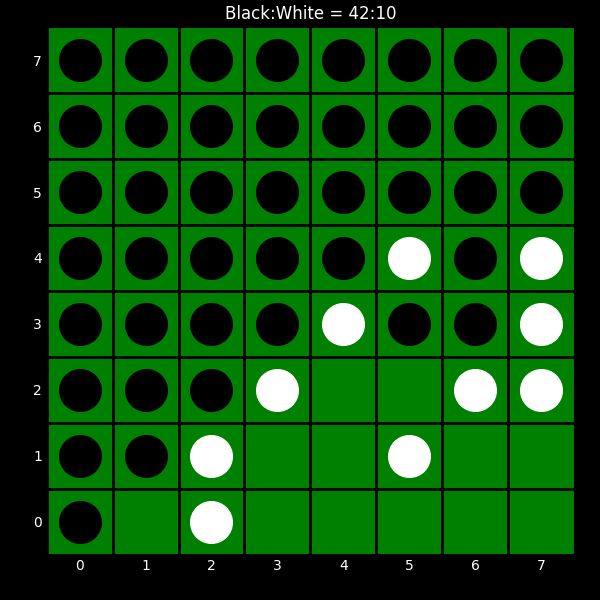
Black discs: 42
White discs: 10